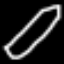
Label: pencil